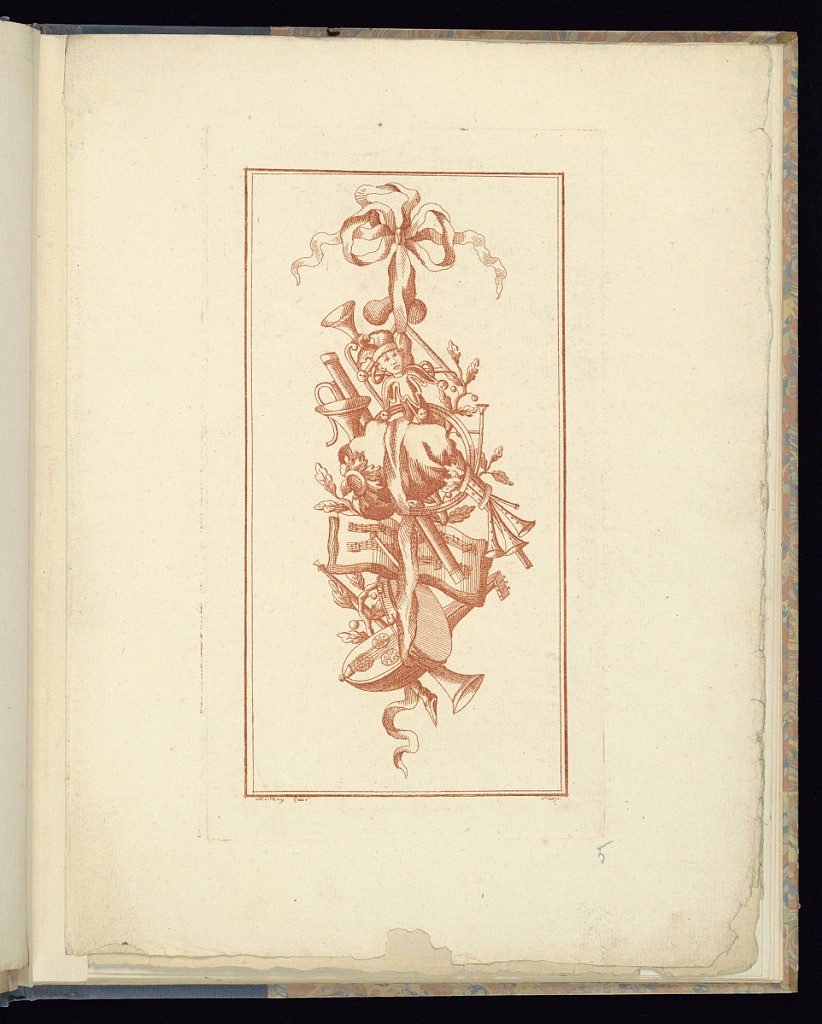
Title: Trophy Design
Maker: P. Moithey, French, active 18th century
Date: mid- 18th–late 18th century
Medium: Etching in red ink on laid paper
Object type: Print
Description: A design for a musical hanging trophy printed in red ink, incorporating a jester's staff, horns, guitar, sheet music, bagpipe or musette, French Horn, triangle, foliate branches, and ribbons. The plate is signed.